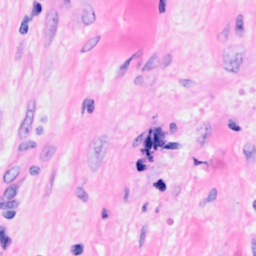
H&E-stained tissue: Breast